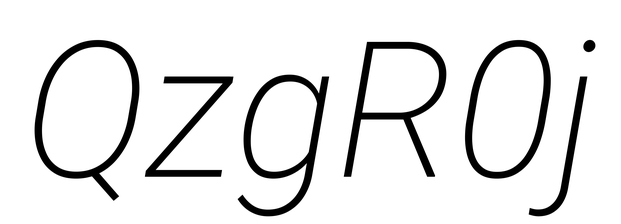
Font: Roboto-Italic_ExtraLight_Italic